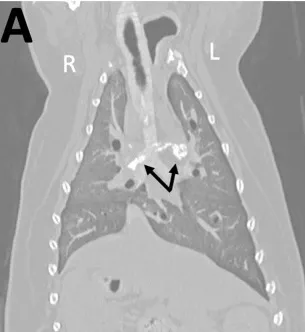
Reconstructed. Dorsal.
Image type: radiology (ct)